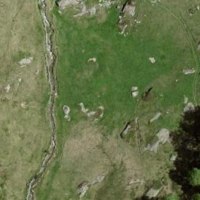
EUNIS habitat code: 26
Species observed at this site:
Bartsia alpina
Campanula barbata
Adenostyles alliariae
Dactylorhiza majalis
Sempervivum montanum
Arnica montana